Chest X-ray:
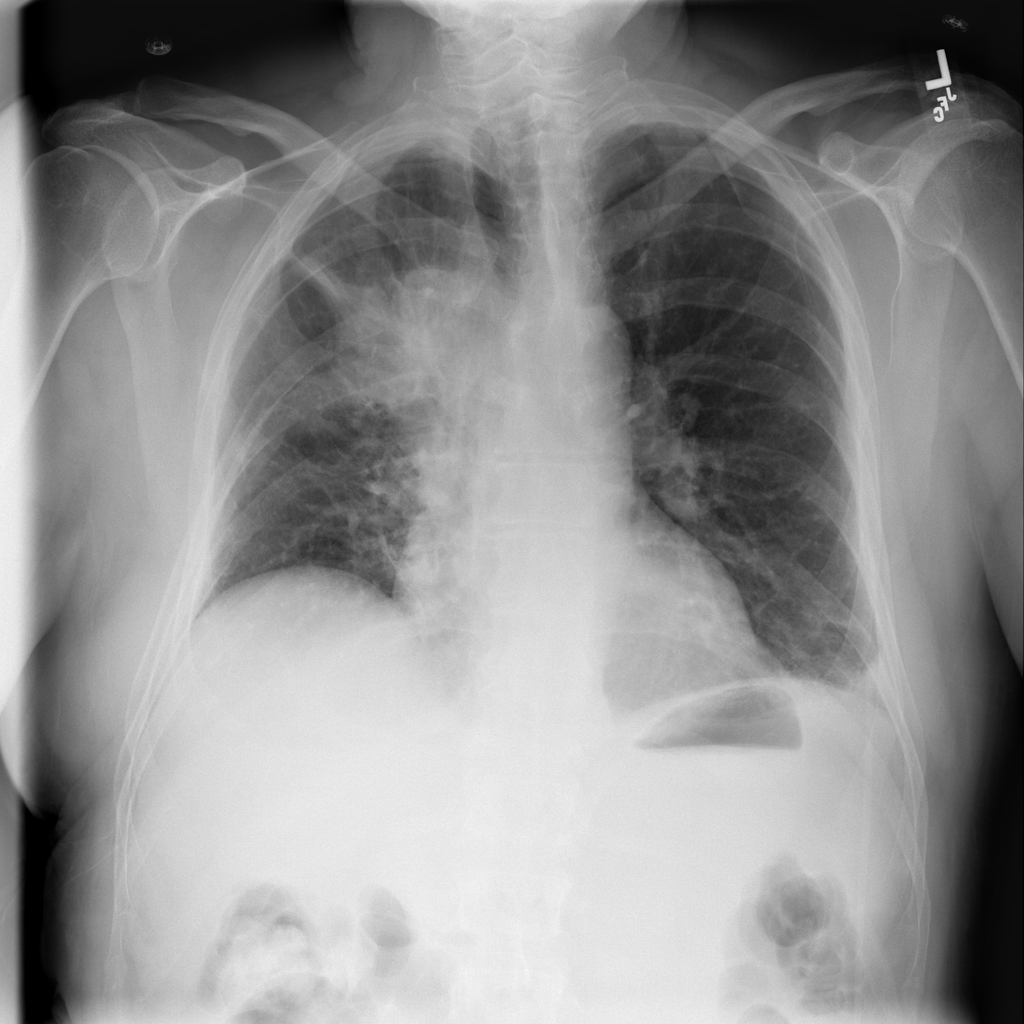
Findings: Mass, Atelectasis, Fracture, Consolidation
No abnormal finding: no